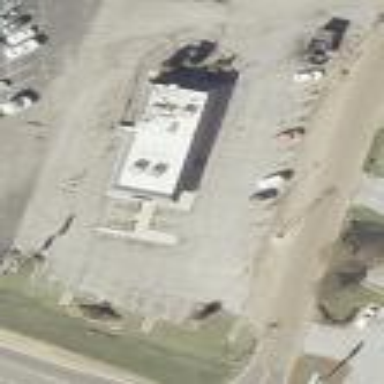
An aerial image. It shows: Fast food establishment.